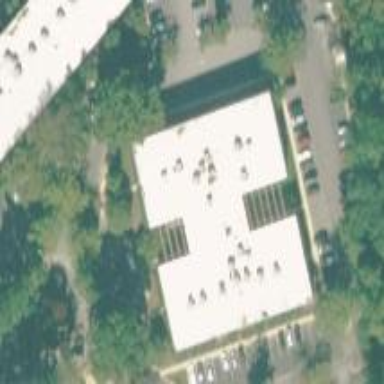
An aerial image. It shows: Commercial building.